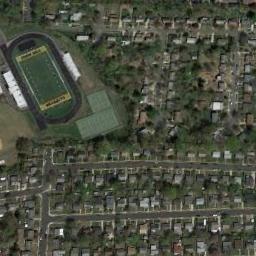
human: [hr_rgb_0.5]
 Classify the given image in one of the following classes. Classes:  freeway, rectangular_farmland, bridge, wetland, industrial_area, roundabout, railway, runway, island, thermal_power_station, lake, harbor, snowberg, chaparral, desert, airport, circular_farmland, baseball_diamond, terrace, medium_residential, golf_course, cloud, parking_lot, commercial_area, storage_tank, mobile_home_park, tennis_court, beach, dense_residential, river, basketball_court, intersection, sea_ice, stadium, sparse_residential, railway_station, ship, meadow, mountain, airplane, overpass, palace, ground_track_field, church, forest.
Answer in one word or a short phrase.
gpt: ground_track_field